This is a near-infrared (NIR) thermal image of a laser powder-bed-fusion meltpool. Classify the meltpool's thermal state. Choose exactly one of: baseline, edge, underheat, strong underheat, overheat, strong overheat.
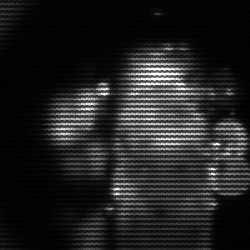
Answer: strong underheat